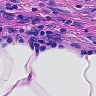
Metastatic tissue present: no